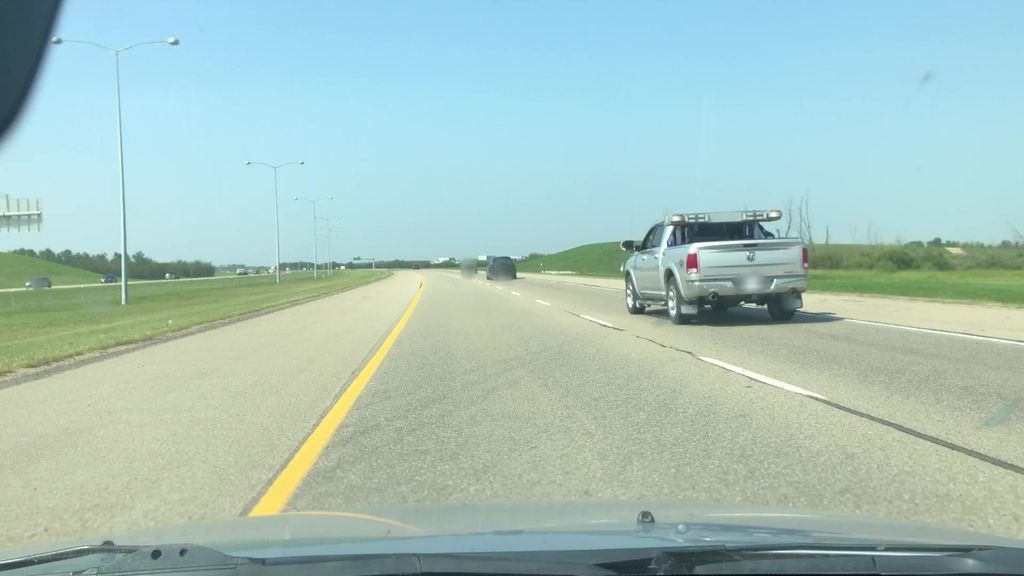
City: edmonton